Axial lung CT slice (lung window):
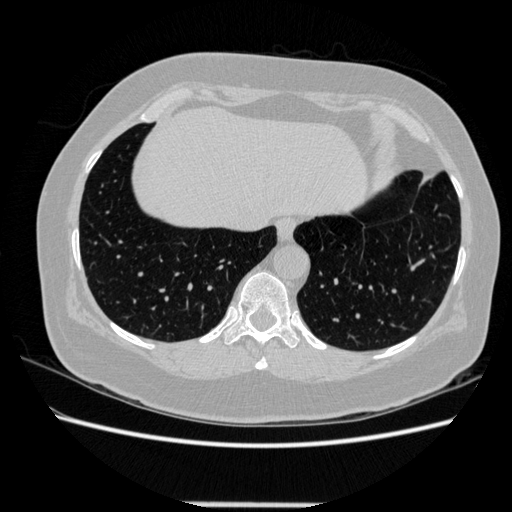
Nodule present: no